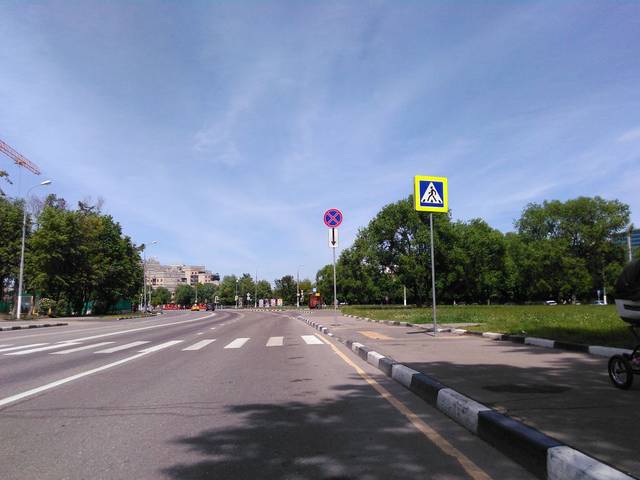
Region: Russia
Coordinates: 55.665, 37.527